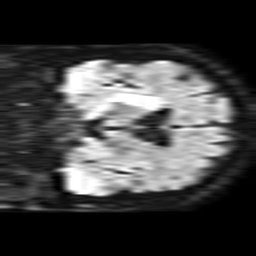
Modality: TRACE
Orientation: coronal
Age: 69
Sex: male
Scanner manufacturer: philips
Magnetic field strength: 1.5 T
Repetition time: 3.537 s
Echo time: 0.06922 s